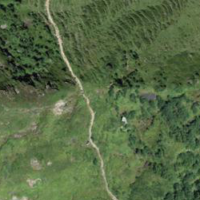
EUNIS habitat code: 26
Species observed at this site:
Prunella modularis
Bartsia alpina
Campanula barbata